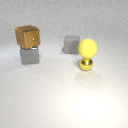
large gray metal cube below large brown metal cube